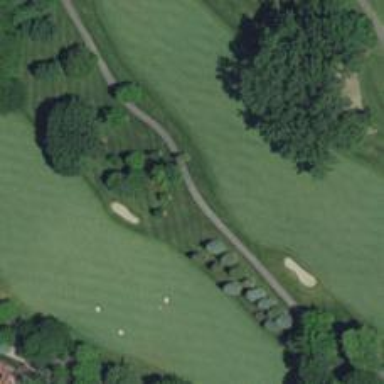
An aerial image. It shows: Footway that serves as golf path.